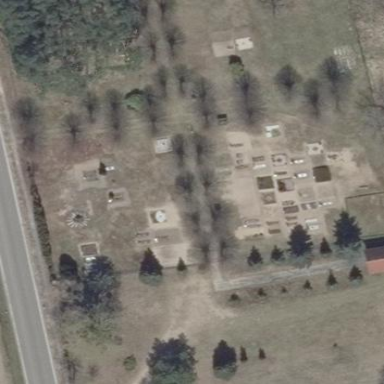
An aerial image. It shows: Cemetery.